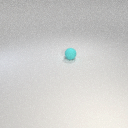
small cyan rubber sphere